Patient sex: F
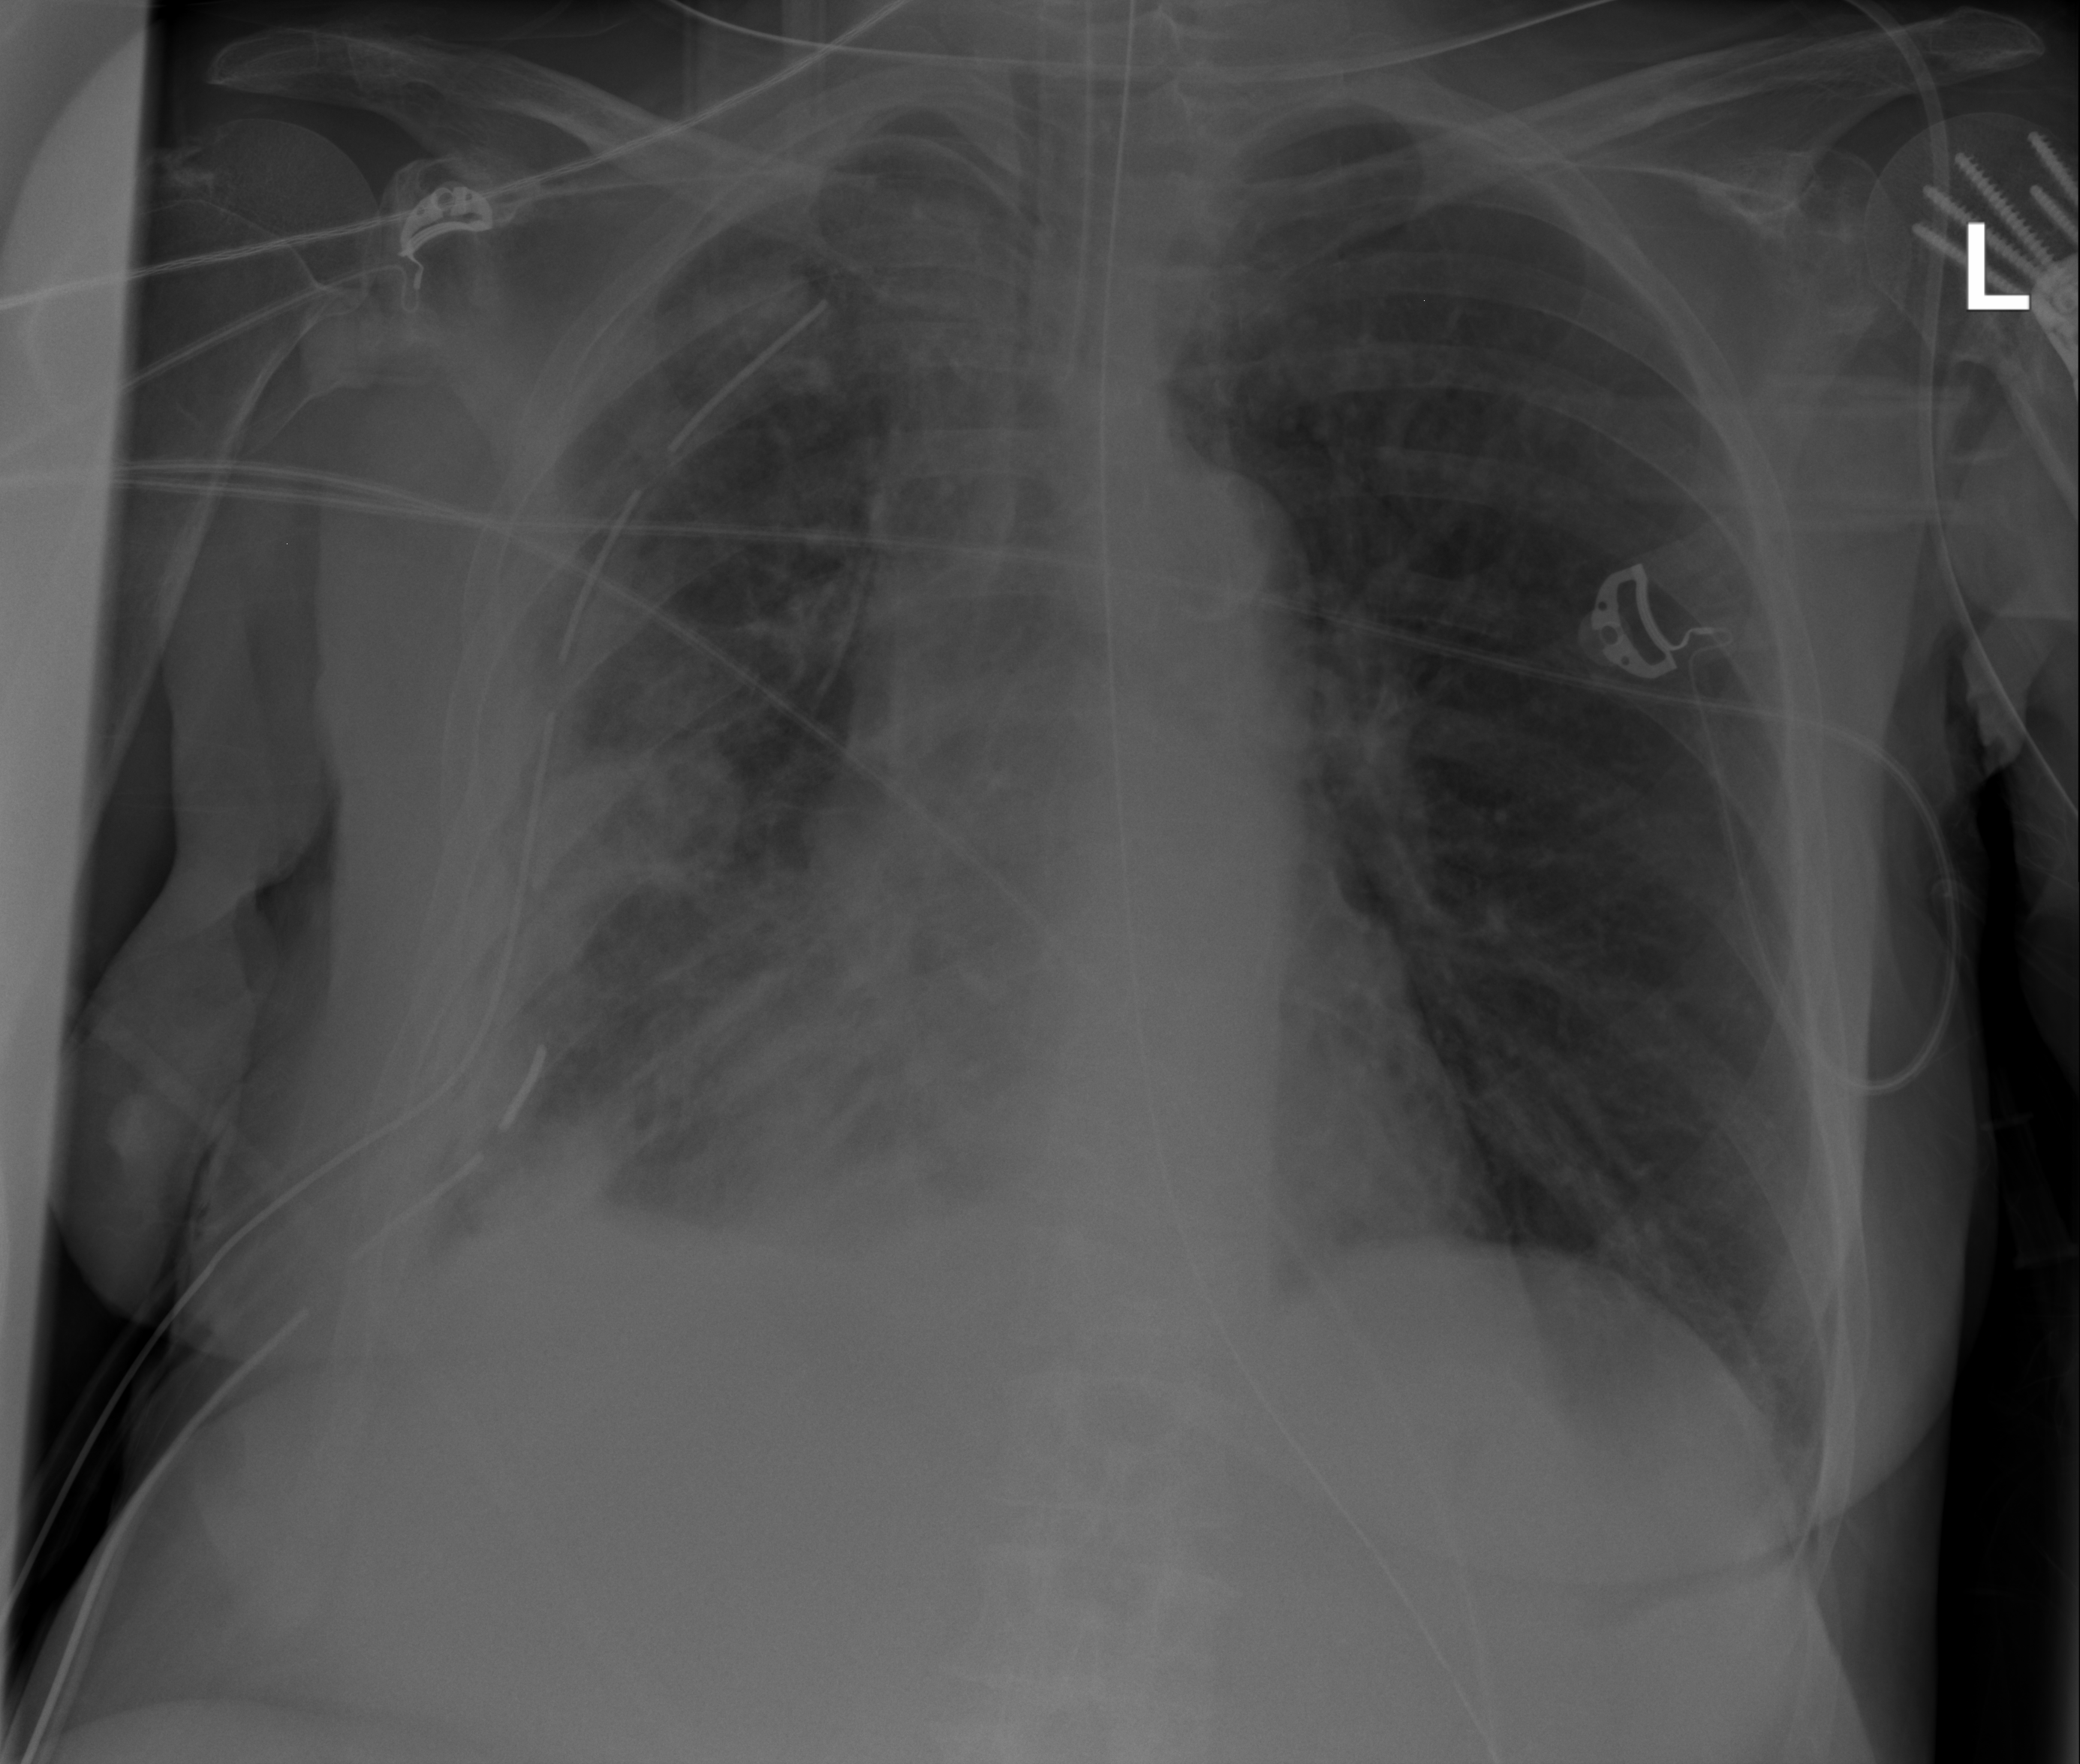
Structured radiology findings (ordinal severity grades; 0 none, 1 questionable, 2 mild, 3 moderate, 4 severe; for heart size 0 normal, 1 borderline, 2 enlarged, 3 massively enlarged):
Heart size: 0
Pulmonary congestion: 0
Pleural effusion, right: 3
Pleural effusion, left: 0
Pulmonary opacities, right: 0
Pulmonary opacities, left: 0
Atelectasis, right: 3
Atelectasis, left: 0